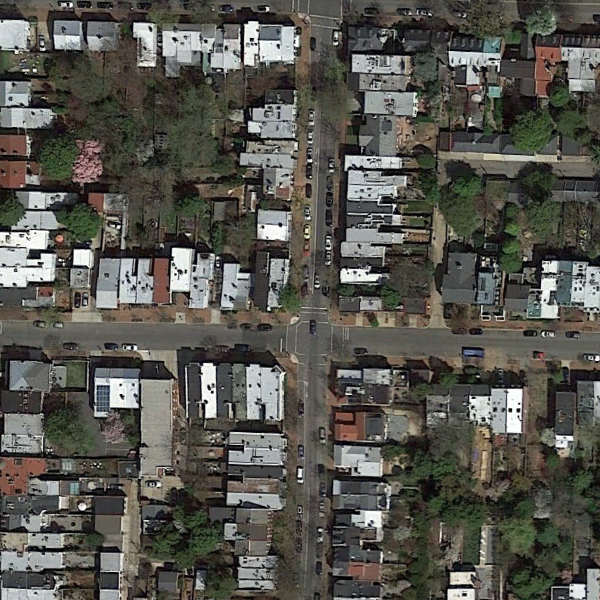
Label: DenseResidential